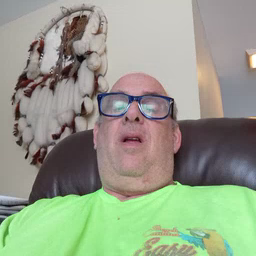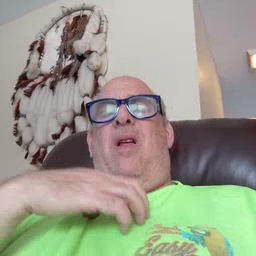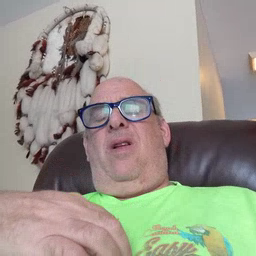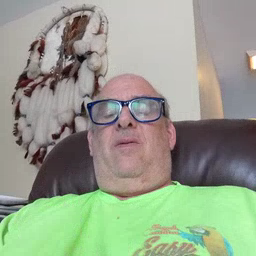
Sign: hungry